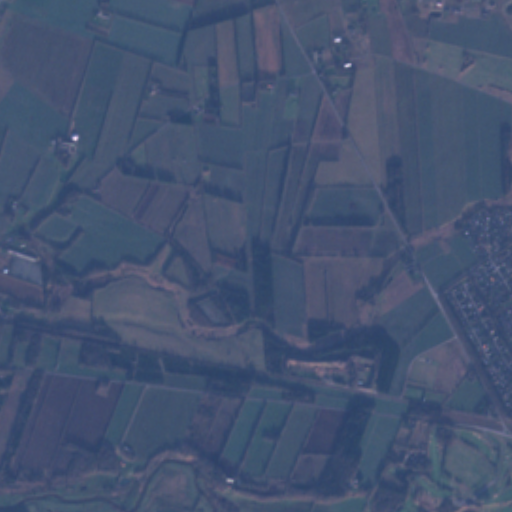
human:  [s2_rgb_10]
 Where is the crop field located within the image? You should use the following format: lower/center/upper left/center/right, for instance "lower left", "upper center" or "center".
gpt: The crop field is located in the lower of the image.
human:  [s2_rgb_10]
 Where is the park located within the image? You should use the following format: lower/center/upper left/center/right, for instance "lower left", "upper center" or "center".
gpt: The park is located in the lower right of the image.
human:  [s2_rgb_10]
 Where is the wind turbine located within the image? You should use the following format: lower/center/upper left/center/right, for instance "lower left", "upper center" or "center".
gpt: The wind turbine is located in the upper left of the image.
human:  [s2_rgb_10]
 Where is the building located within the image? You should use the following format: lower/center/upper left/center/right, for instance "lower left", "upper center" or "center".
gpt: There is no building in the image.